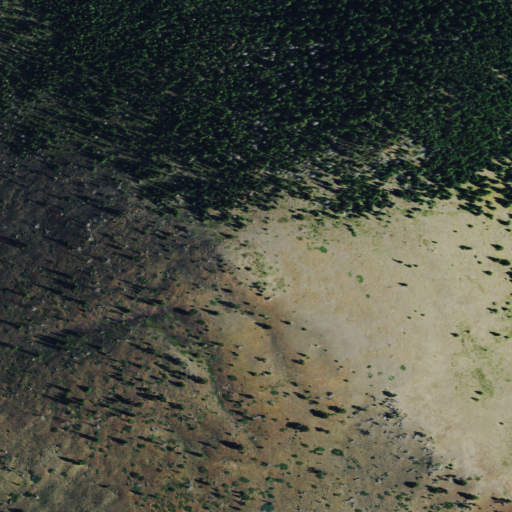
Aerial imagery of mountain in Montana named Sugarloaf Mountain containing shrub and evergreen forest